A spectrogram of one vibration snapshot from a rotating bearing is shown (time on one axis, frequency on the other). Based on the visible evidence, which condition applies: normal, inner_race, outer_race, ball?
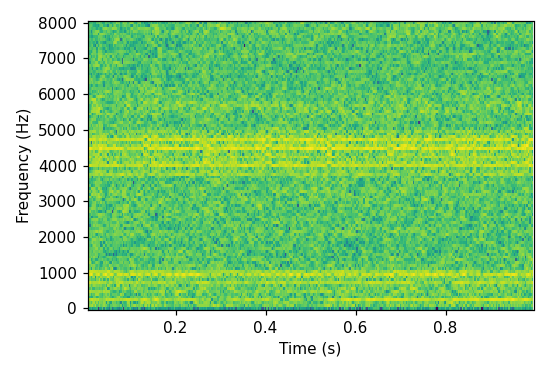
Answer: outer_race